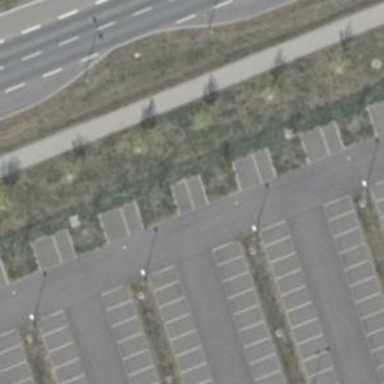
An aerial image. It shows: Asphalt parking aisle along service road.